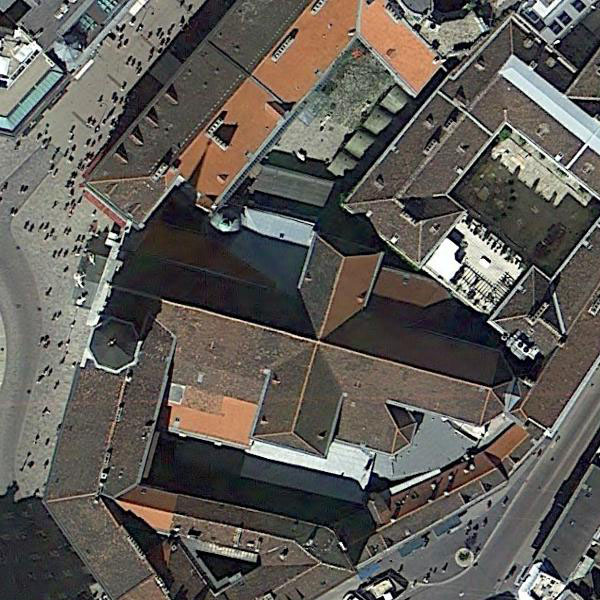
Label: Church